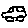
Label: car